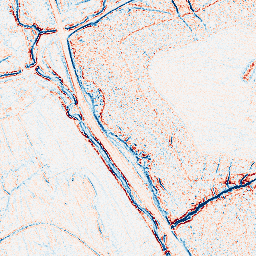
Category: edge_preserving
Decomposition family: bilateral
Decomposition parameters: d: 5
sigma_color: 75
sigma_space: 100
Upsampling method: quadratic
Upsampling parameters: scale: 2
Upsampling scale: 2